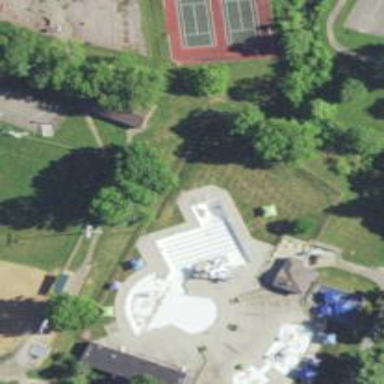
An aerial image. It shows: Lifeguard on duty.